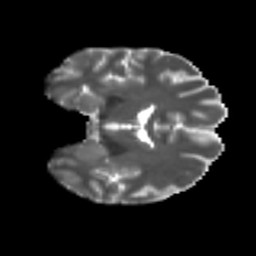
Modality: T2w
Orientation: coronal
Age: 31
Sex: male
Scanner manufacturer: ge
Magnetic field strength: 3 T
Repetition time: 7.8 s
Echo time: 0.0606 s